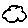
Label: cloud